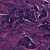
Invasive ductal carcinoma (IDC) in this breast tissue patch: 0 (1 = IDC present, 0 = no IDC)